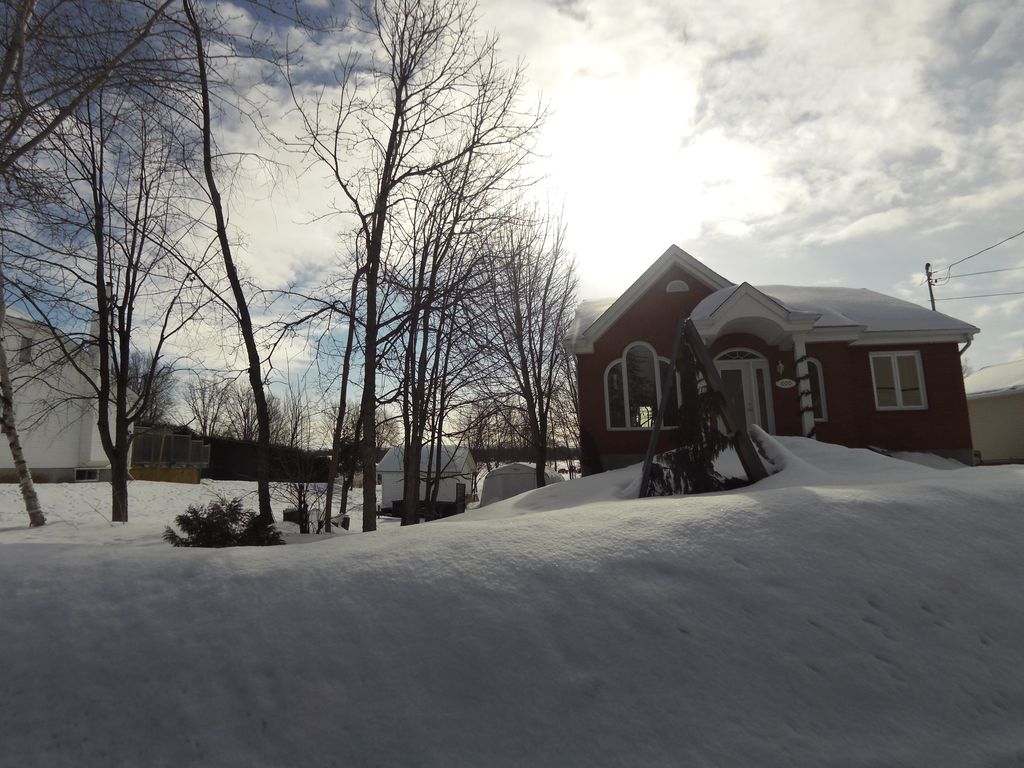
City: ottawa-gatineau